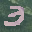
Label: 3